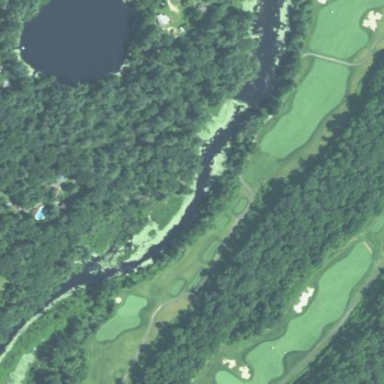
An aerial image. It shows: Rough grassy area used for golf.